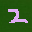
Label: 2